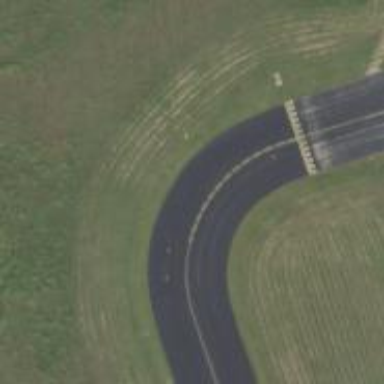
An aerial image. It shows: View of taxiway at the airport.